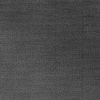
Atmospheric dust classification: dusty